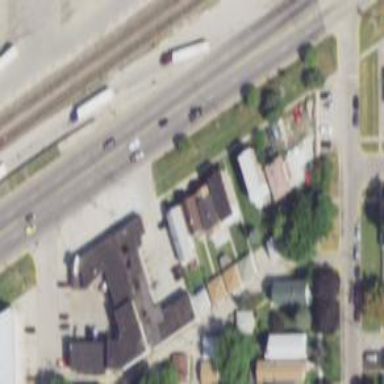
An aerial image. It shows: Building that is motel.